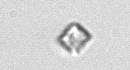
Label: Bacillariophyceae_morphotype1